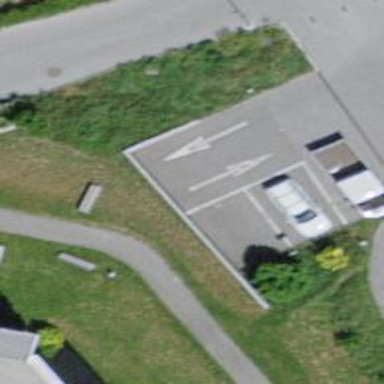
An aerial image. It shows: Parking entrance.